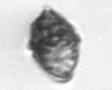
Label: Kryptoperidinium_triquetrum